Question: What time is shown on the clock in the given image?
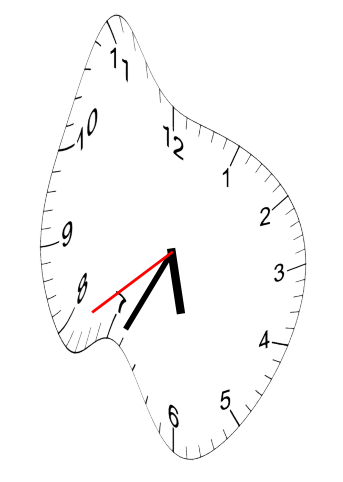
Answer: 05:34:39